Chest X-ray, AP view. Patient: 67 years old, sex M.
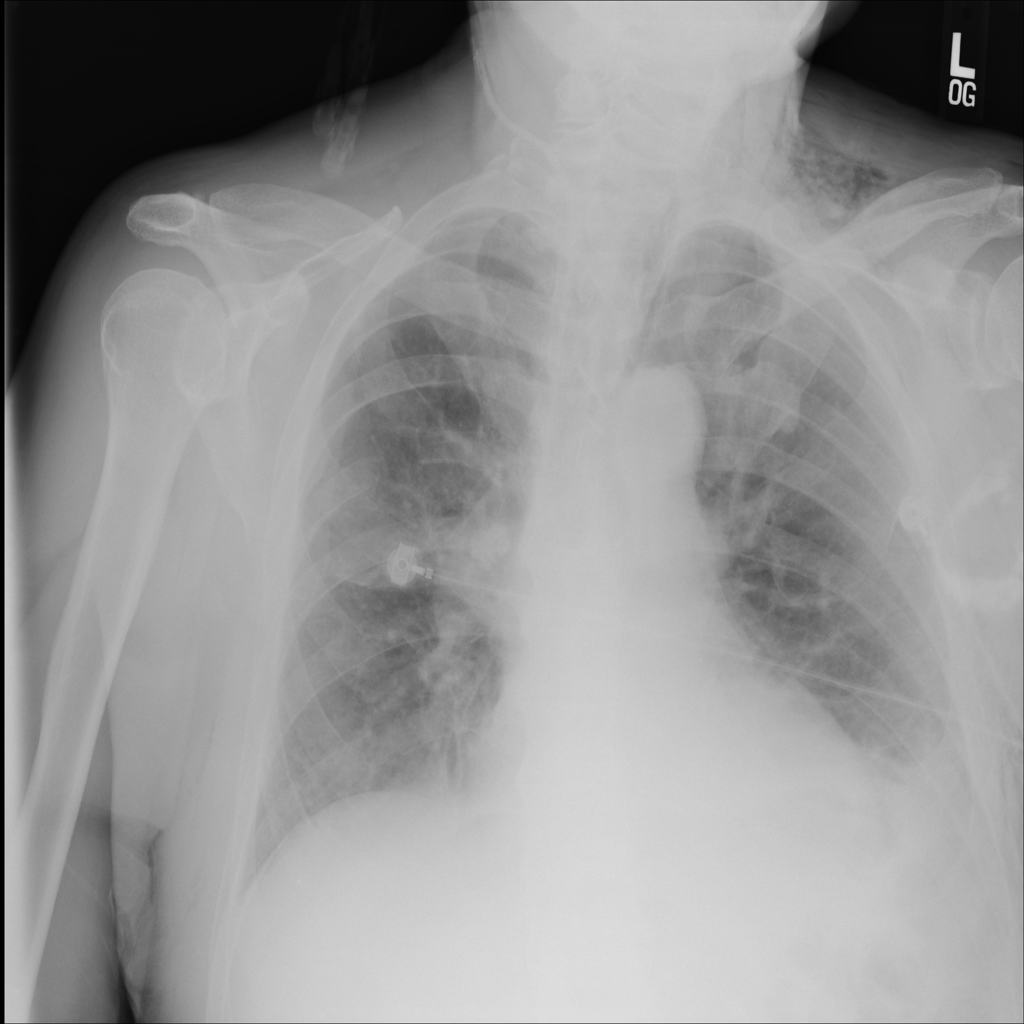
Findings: Consolidation, Emphysema, Infiltration